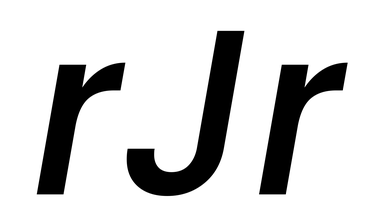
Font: Poppins-MediumItalic